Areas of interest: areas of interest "Commercial service"
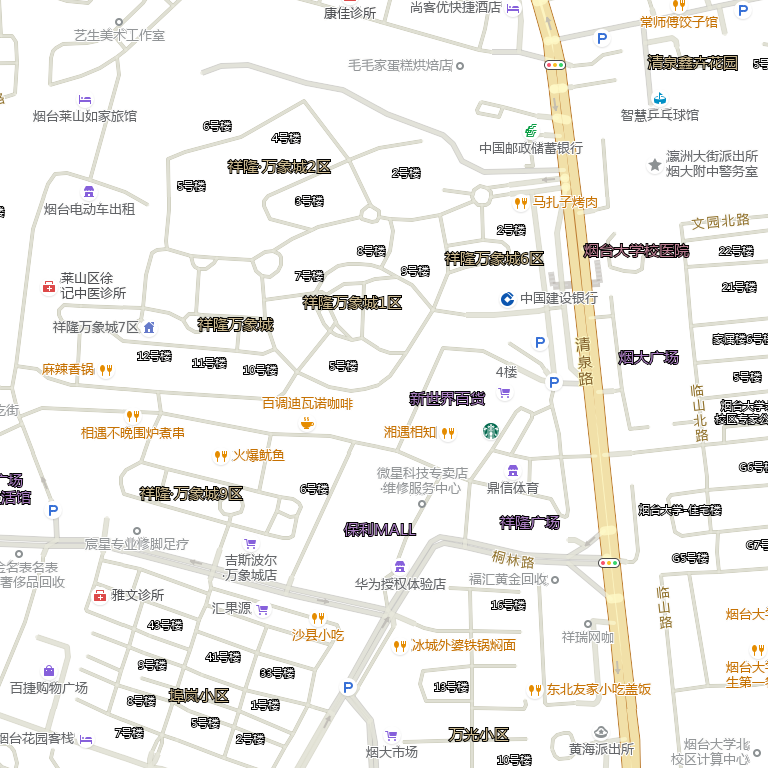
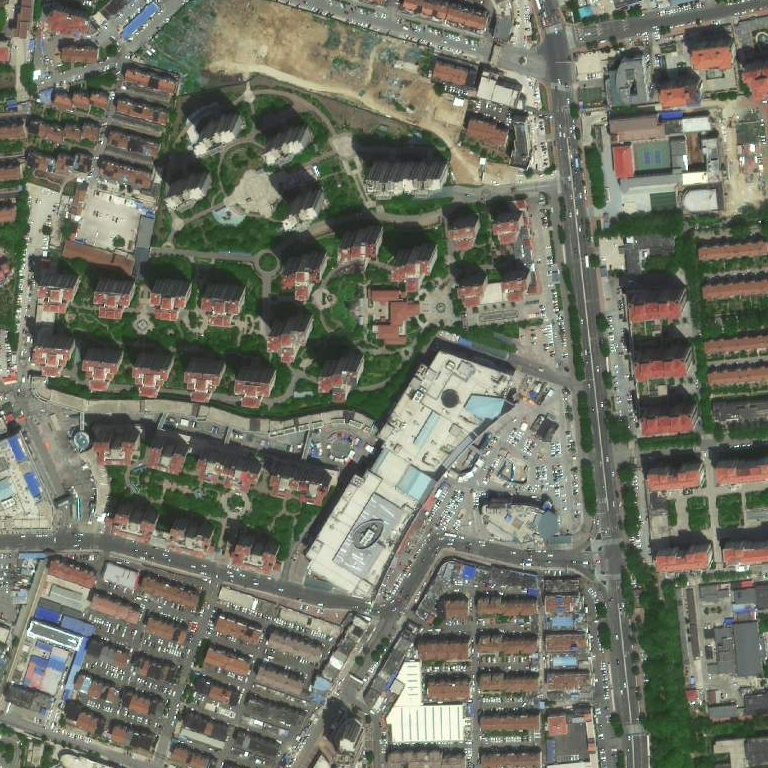